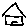
Label: house